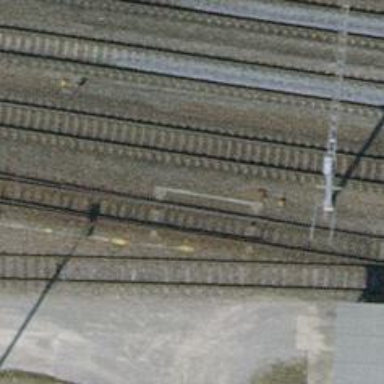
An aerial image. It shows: Railway track with contact lines for electrification.